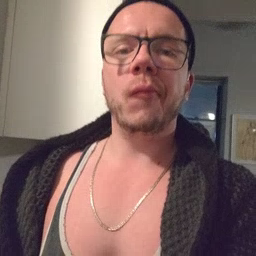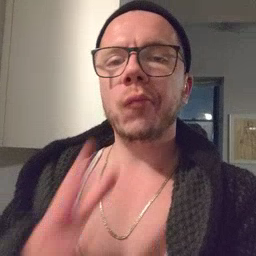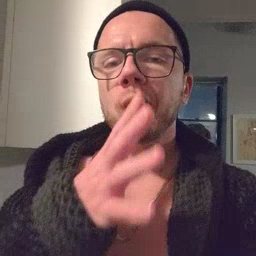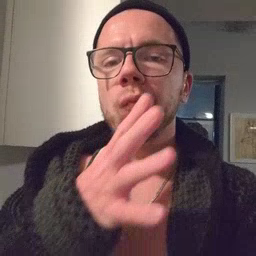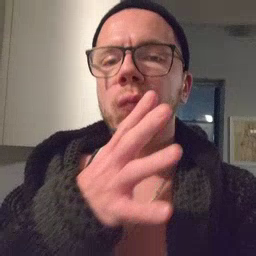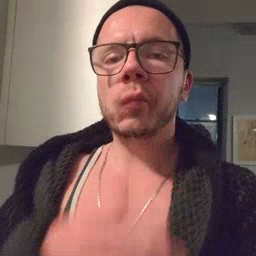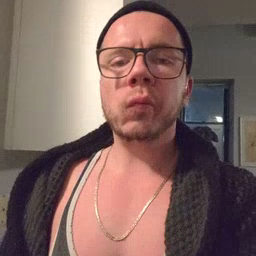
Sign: mom